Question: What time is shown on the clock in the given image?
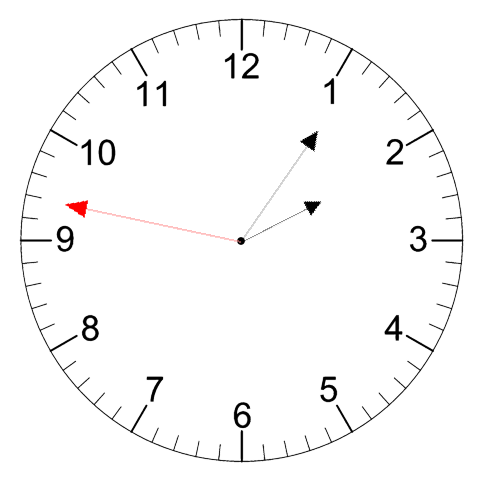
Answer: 02:05:47